Question: I'm trying to set constraints to get a multiline label in a static table view cell, but apparently this does not work for me, the label is still in one single line. I've set the numberOfLines property to 0 and also the height constraint to greater than or equal. And I'm setting the height for the cell correctly in 'tableView:heightForRowAtIndexPath'. Please have a look at my screenshot to see the settings in IB.

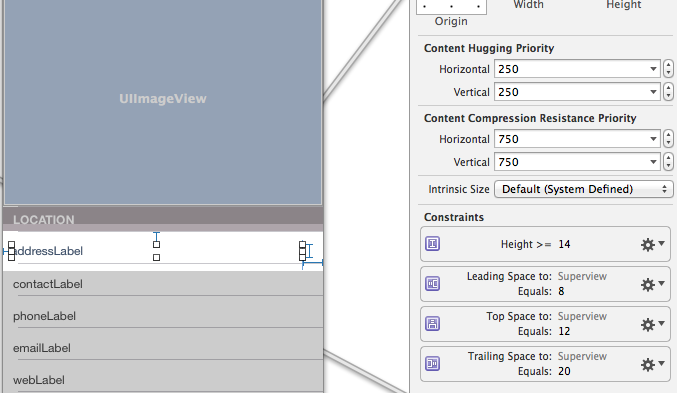
Answer: In the comments above you mentioned you're not currently setting 'preferredMaxLayoutWidth'. This property tells your label that it should lay out its text over the width of that property's value. In UILabel.h:
> If nonzero, this is used when determining -intrinsicContentSize for multiline labels
In other words, if you don't set that, the label's intrinsic content size is whatever width the label needs to draw its text. If you set this property to the label's bounds, it will start drawing on the next line (or else it will cut the text off if 'numberOfLines' is 0).
In your case, I would probably do that in 'tableView:willDisplayCell:forRowAtIndexPath:'.